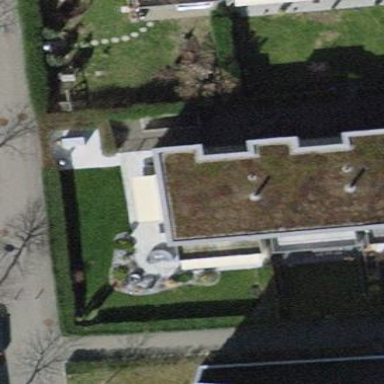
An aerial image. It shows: Building with flat roof.